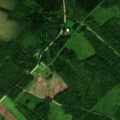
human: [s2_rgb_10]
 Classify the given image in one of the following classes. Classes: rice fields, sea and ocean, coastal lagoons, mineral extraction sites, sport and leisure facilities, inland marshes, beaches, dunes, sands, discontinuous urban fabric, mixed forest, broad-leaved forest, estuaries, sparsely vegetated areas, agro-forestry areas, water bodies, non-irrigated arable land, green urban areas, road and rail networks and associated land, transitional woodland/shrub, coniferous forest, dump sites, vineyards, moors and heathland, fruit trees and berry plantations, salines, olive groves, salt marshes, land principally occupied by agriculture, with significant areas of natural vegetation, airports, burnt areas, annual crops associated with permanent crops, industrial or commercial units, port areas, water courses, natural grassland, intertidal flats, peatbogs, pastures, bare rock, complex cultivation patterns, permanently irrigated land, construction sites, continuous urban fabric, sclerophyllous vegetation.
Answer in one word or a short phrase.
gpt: broad-leaved forest, coniferous forest, mixed forest